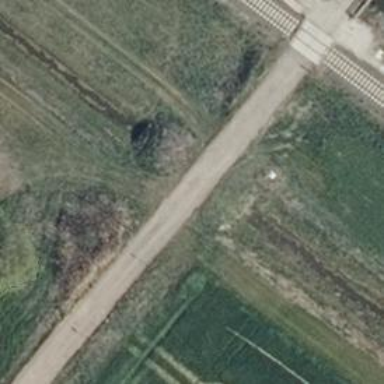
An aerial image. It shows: Culvert tunnel.